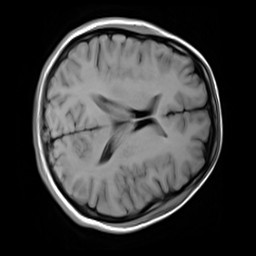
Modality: T1w
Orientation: axial
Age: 22
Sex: female
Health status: healthy
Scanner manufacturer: siemens
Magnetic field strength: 3 T
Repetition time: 4.1 s
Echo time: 0.0085 s